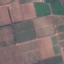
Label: PermanentCrop